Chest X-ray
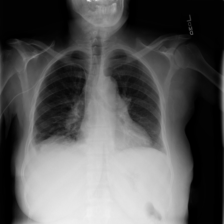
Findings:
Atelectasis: negative
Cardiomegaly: negative
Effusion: negative
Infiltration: positive
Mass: negative
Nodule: negative
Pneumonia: negative
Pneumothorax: negative
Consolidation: negative
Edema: negative
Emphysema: negative
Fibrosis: negative
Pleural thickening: negative
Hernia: negative